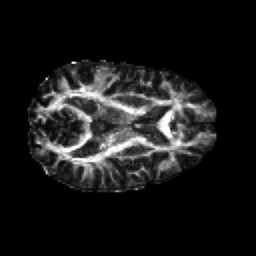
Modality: FA
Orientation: axial
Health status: healthy
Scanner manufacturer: philips
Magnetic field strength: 3 T
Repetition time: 9.75 s
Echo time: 0.092 s